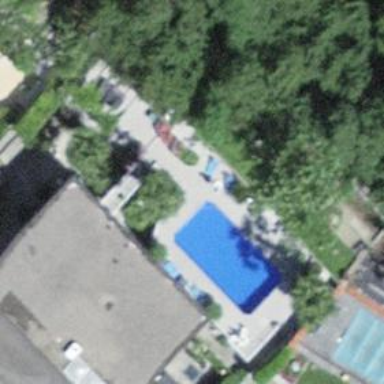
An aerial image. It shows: Swimming pool located in leisure land.